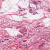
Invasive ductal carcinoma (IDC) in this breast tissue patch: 0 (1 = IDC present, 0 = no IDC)